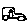
Label: car